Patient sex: M
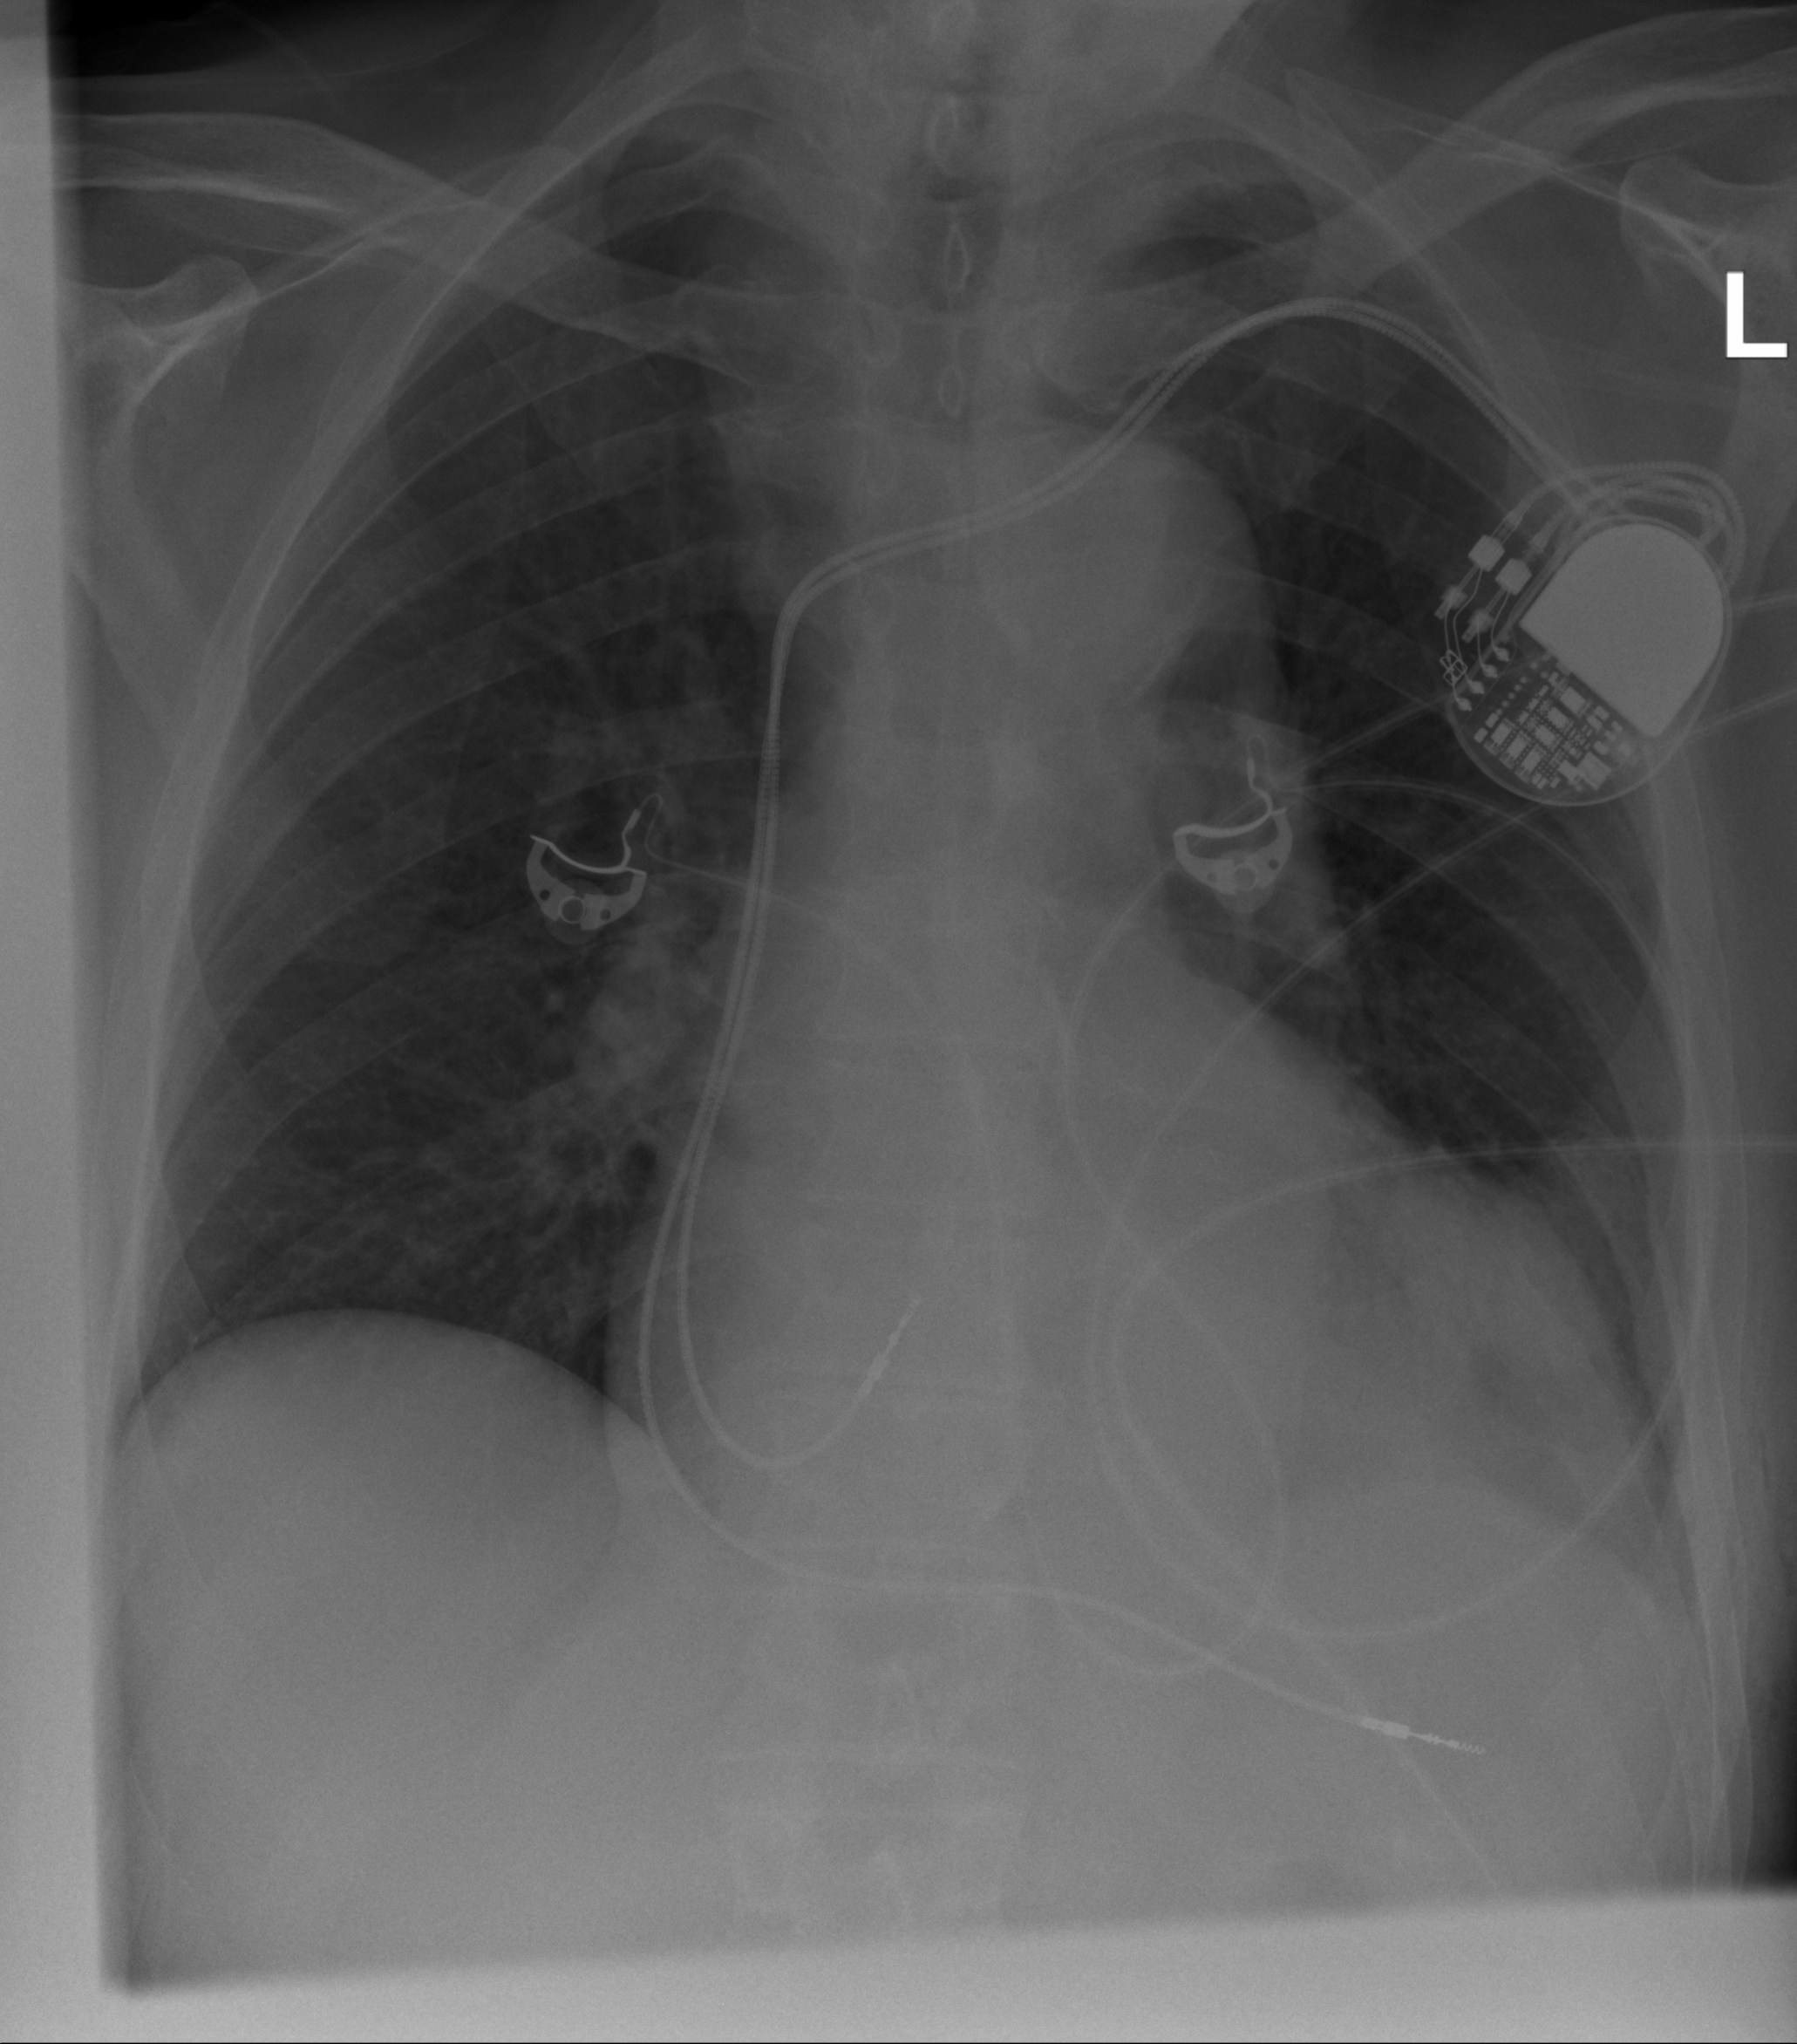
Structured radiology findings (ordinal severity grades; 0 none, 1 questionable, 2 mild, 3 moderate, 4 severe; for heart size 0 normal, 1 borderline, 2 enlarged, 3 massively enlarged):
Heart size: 2
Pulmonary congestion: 0
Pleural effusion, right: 0
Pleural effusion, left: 0
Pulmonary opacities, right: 0
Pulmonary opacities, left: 0
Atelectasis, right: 0
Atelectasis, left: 2